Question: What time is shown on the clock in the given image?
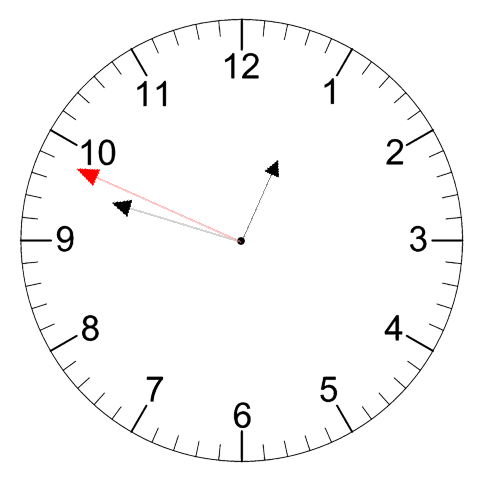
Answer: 12:47:49